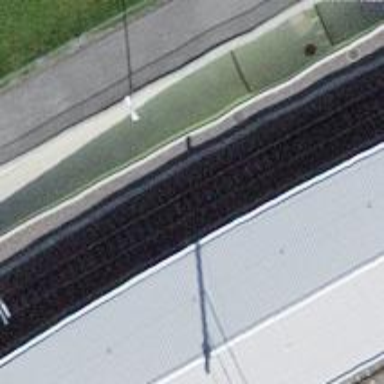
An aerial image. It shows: Stop for light rail public transport at railway station.